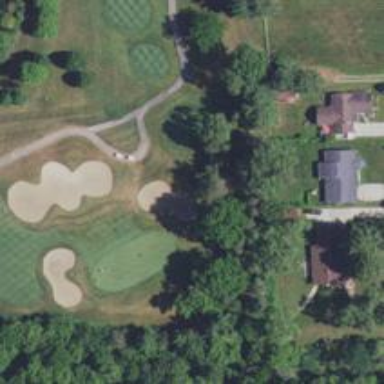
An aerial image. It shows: Service road used as golf cart path.